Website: macys
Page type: customer-info-address
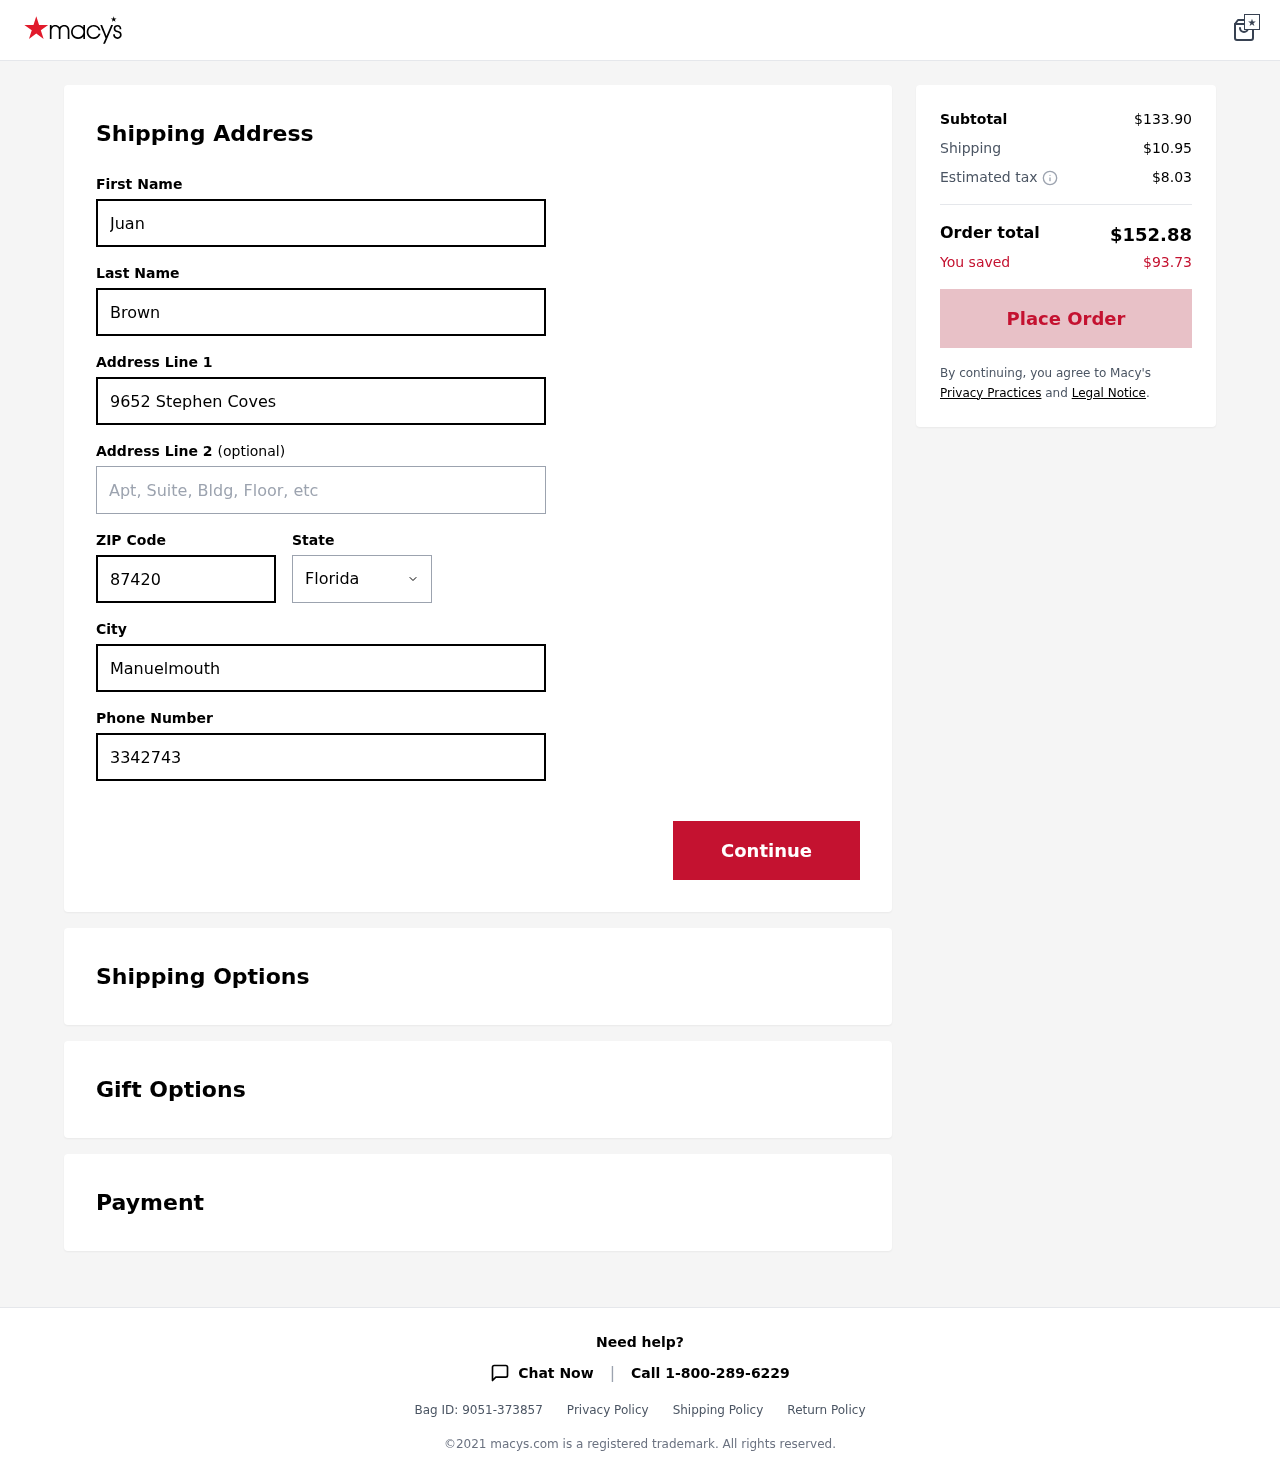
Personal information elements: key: PII_CITY
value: Manuelmouth
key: PII_FIRSTNAME
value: Juan
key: PII_LASTNAME
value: Brown
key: PII_PHONE
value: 3342743706
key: PII_POSTCODE
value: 87420
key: PII_STATE
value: Florida
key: PII_STREET
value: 9652 Stephen Coves
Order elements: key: ORDER_SUBTOTAL
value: $133.90
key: ORDER_SHIPPING_COST
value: $10.95
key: ORDER_TAX
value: $8.03
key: ORDER_TOTAL
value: $152.88
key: ORDER_SAVINGS
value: $93.73